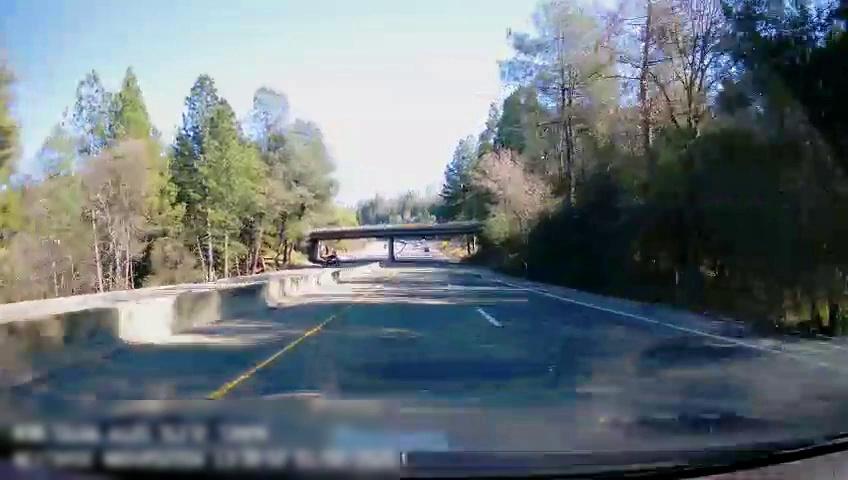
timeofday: Day
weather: Sunny
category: Drivable Space
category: Drivable Space
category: Vehicles | Truck
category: Lanes | Current Lane
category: Lanes | Current Lane
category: Lanes | Alternate Lane